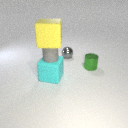
small green metal cylinder to the right of small gray metal sphere